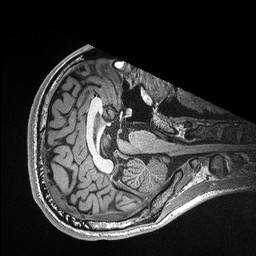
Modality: T1w
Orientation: axial
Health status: healthy
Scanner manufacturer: siemens
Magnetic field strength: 3 T
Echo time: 0.00298 s